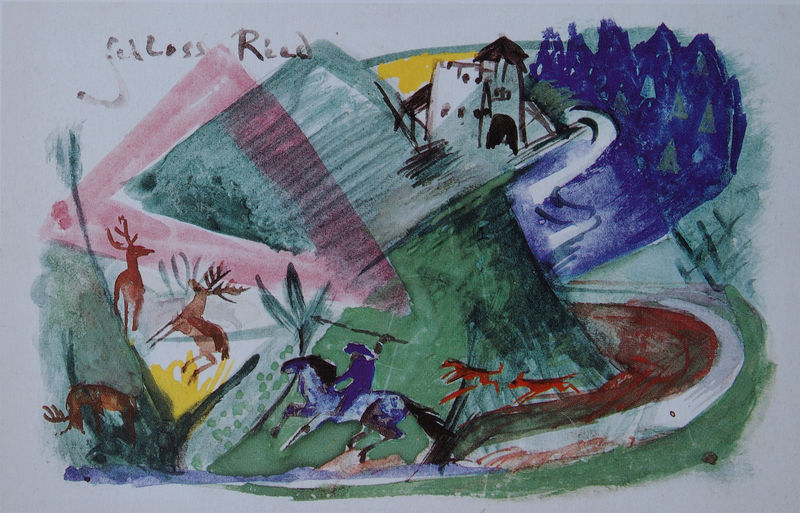
Titel: Schloss Ried
Künstler: Franz Marc
Standort: Berlin
Institution: Staatliche Museen zu Berlin, Kupferstichkabinett
Schlagwörter: baum, berg, blau, blätter, wasser, aquarell, dreieck, fluss, gelb, grün, landschaft, braun, bunt, fenster, schwarz, skizze, weiss, zeichnung, dach, gebäude, haus, hund, hunde, rot, schloss, tiere, weg, expressionismus, malerei, signatur, felder, natur, kind, pflanzen, rosa, wald, pferd, reiter, rund, turm, ritt, schrift, abstrakt, berge, farben, flächen, gebirge, hang, formen, wasserfarbe, naiv, auquarell, wild, lanze, tor, zinnen, wasserfarben, burg, gemalt, expressionistisch, alpen, festung, druck, text, beschriftung, ritter, jagd, hirsch, hirsche, jäger, reh, rehe, jagdhund, ross, pfer, jagdhunde, speer, geweih, dreiecke, gedruckt, ros, jagen, chagall, kandinsky, marc, bezeichnung, blauer, jagdszene, zeichnug, kinderzeichnung, franz marc, blaue reiter, füchse, franz, rotwild, ried, dammwild, elch, dunkelgründ, felloss, schloss ried, ruchs, elche, geschmiere, naif, püferd, gebirfe, kinderzeichnug, höhlenzeichnung, blauer wald, geschmire